Field crop: tomato
Growth stage: 1
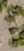
Species: portulaca